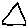
Label: triangle